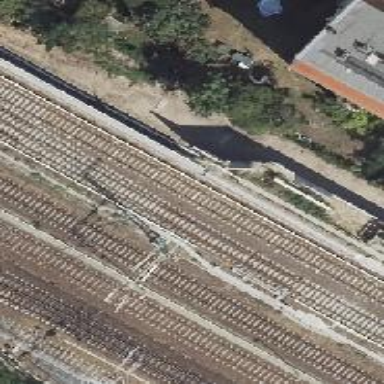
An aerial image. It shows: Railway signal.